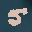
Label: 5